Question: This is a simple question, I even think someone asked this before, but It never got a real answer.
What I want is to avoid border overlapping, It's that simple. Here's an example:
'''
div{
width: 400px;
height: 150px;
border: 1px solid red;
border-bottom: 7px solid black;
}
'''

You can see that the borders overlap in the corner.
Here's the live example: <URL>
What I really want to do is to make the bottom border cover the right and left border.
Can someone tell me what can I do here?
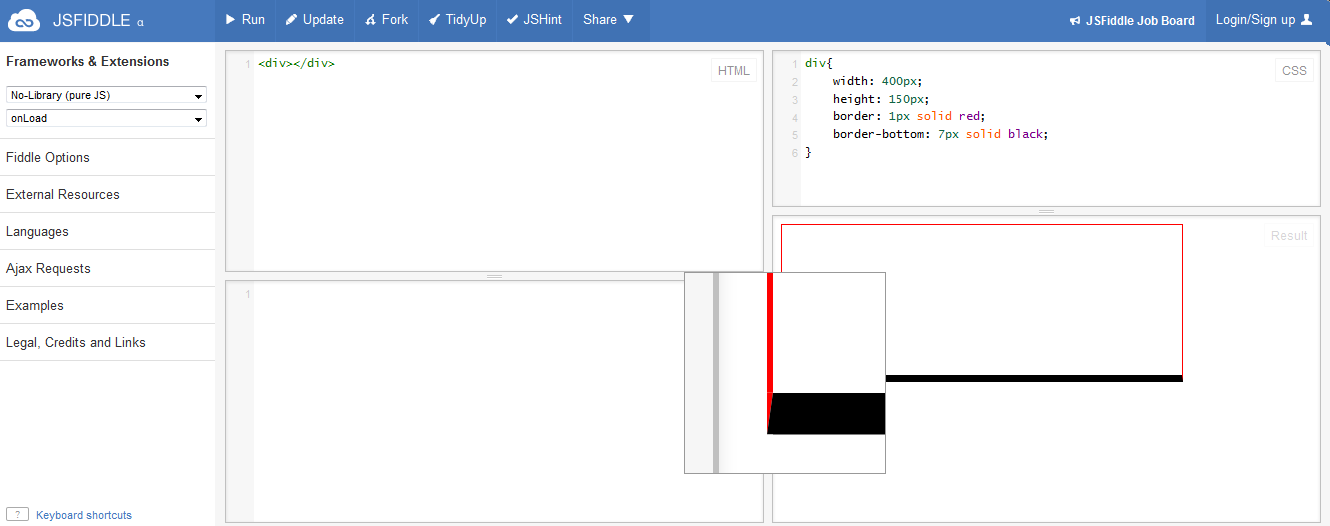
Answer: You can overlay a pseudo element over your div:
'''
div {
background-color: gold;
border-top: 4px solid #172e4e;
height: 100px;
position: relative;
width: 100px;
}
div::after {
content: "";
position: absolute;
bottom: 0; top: 0px; left: 0; right: 0;
border-right:4px solid orange;
border-left:4px solid orange;
}
'''
Example: <URL>